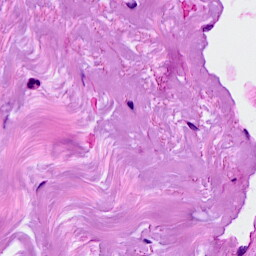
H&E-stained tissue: Breast